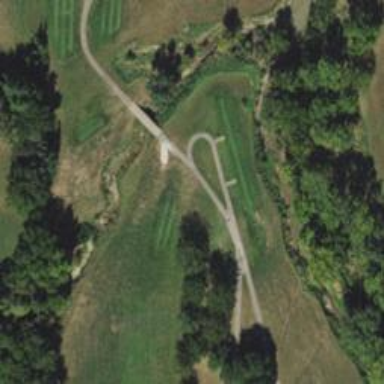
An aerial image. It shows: Path for both roads and golfers.